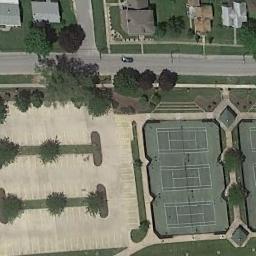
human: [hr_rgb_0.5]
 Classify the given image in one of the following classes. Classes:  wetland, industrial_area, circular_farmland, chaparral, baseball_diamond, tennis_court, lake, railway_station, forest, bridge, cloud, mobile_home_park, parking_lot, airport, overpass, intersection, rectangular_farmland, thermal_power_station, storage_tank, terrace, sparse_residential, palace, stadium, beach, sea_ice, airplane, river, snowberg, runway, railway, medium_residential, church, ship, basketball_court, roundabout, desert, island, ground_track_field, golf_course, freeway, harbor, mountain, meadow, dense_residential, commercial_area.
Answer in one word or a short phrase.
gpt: tennis_court